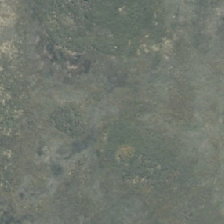
Land cover: herbaceous_freshwater_vege